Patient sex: F
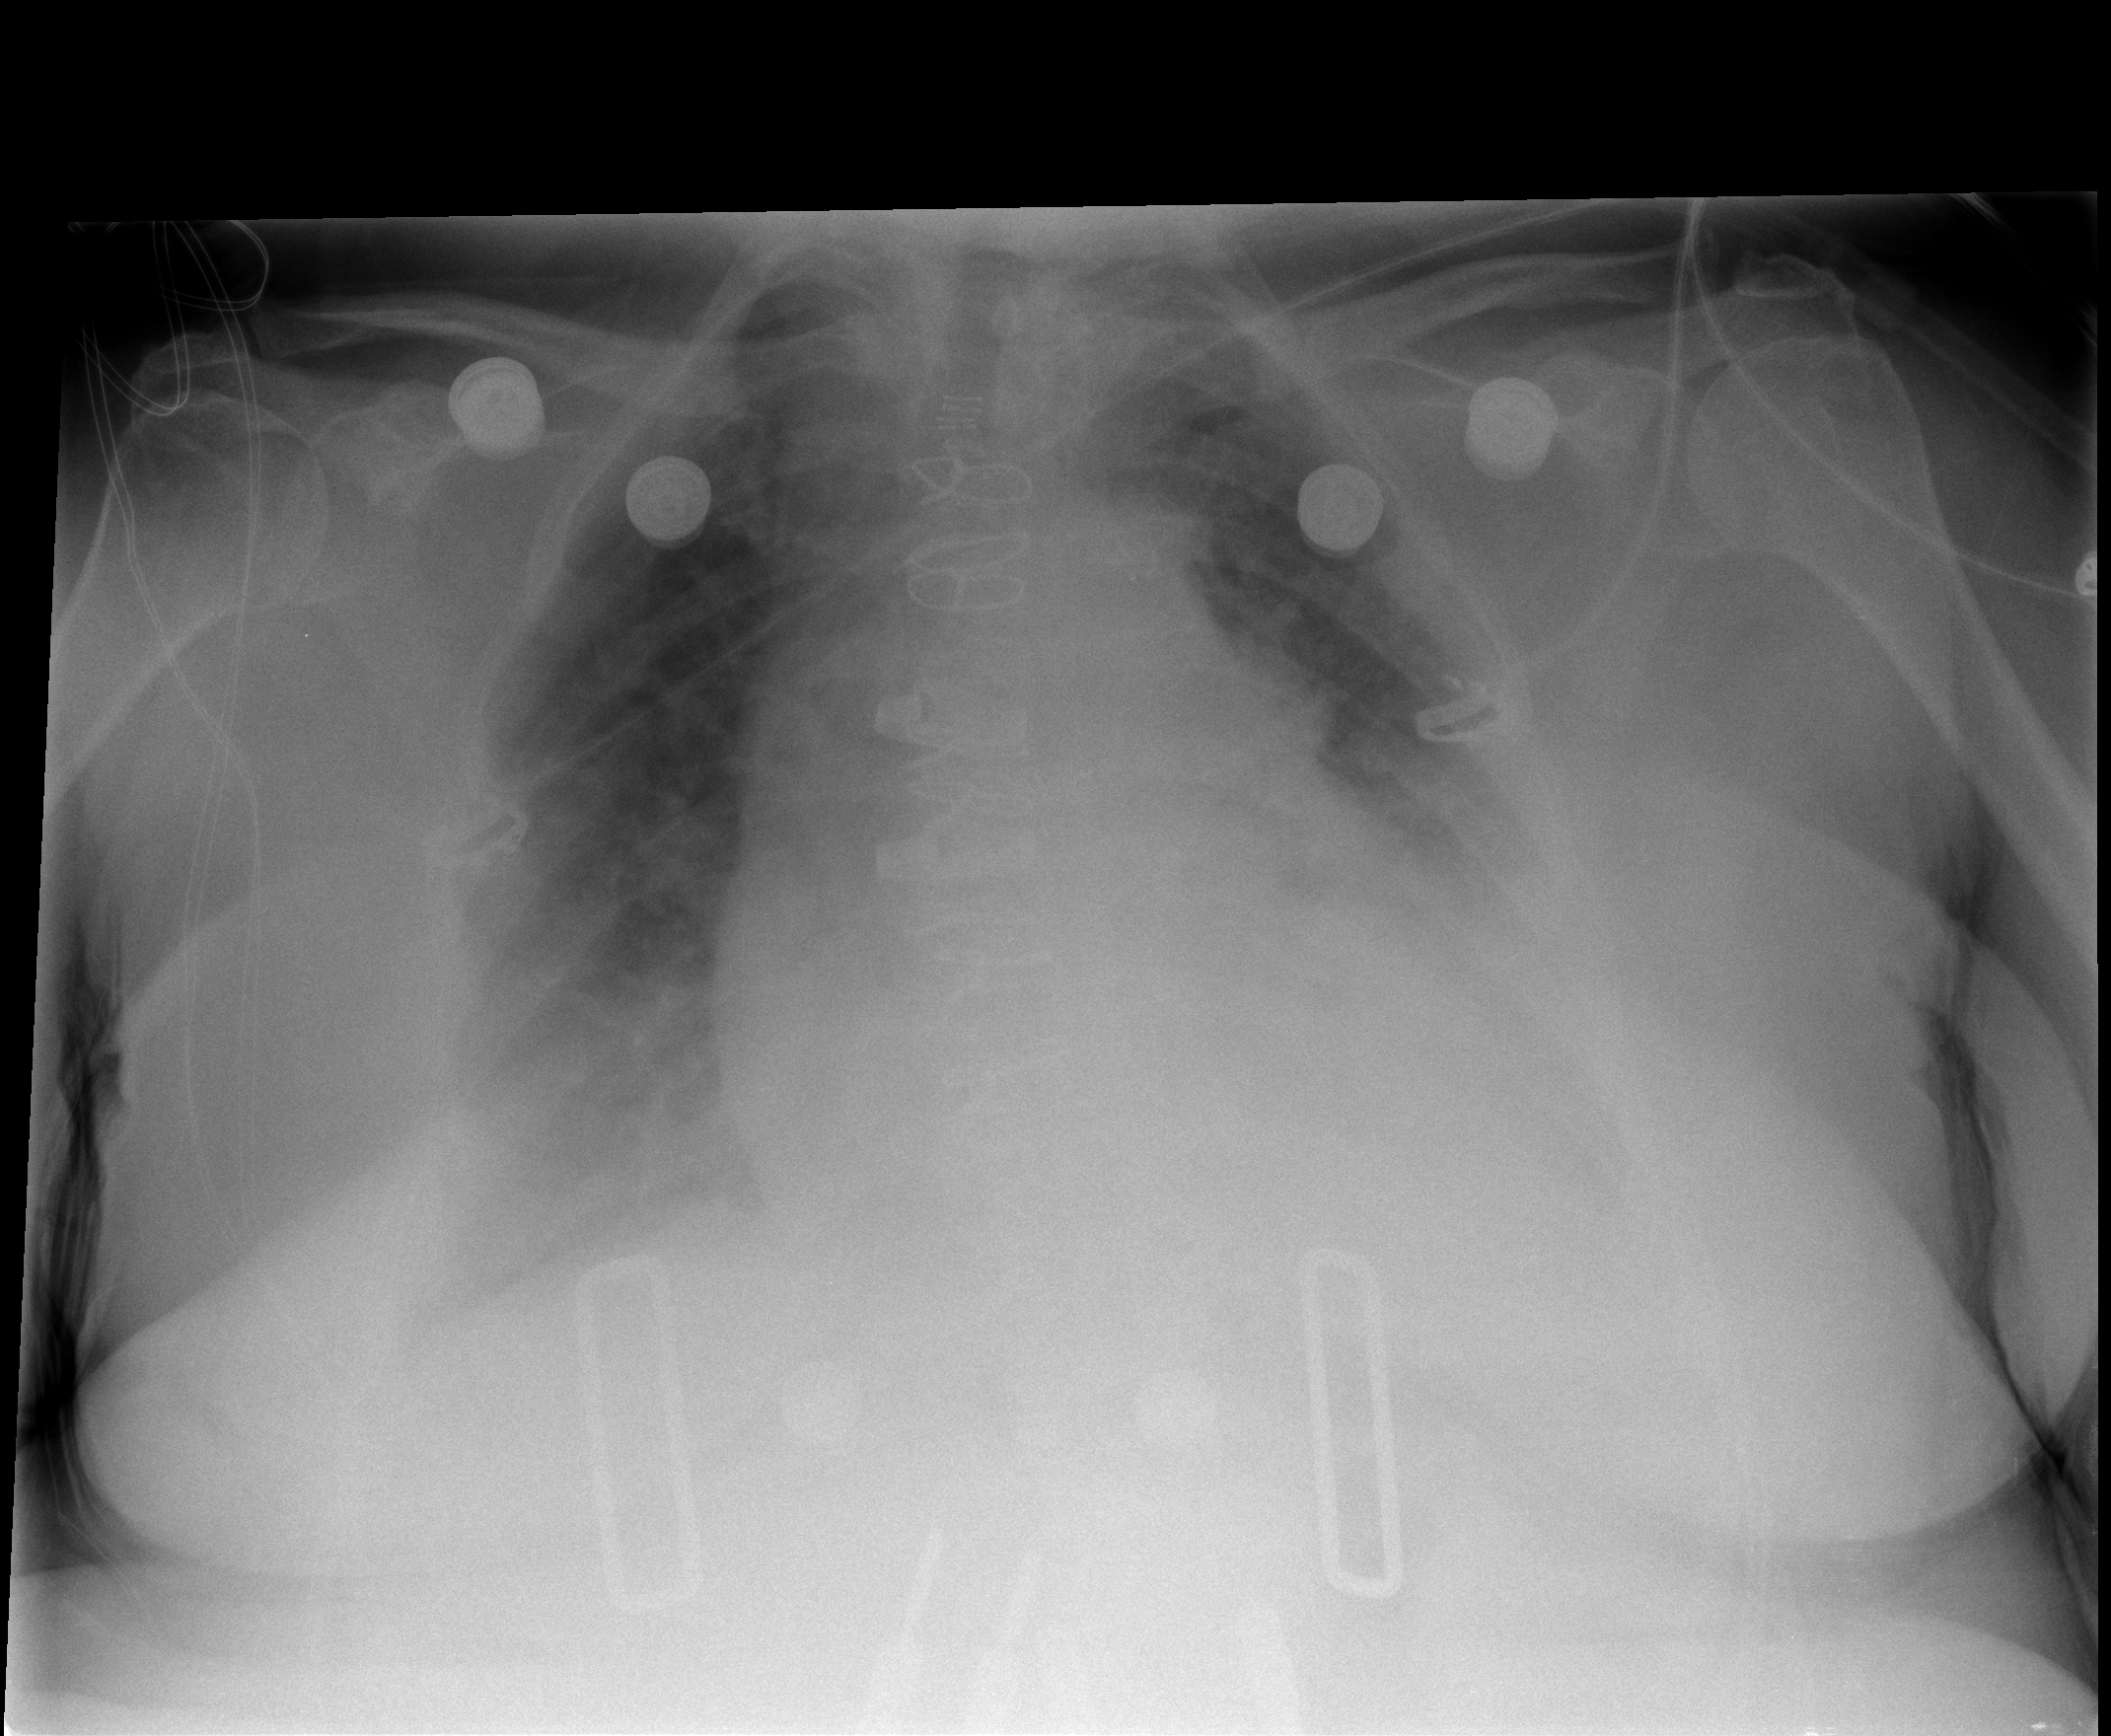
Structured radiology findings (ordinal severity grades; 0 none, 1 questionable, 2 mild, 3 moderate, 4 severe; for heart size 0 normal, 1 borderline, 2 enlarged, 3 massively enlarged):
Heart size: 2
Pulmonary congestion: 2
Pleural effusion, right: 3
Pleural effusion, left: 3
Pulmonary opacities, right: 2
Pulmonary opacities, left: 2
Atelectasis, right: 3
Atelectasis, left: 3